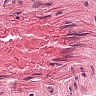
Metastatic tissue present: no